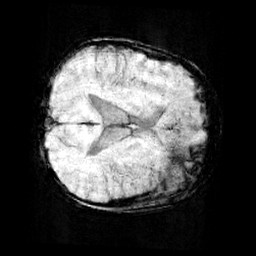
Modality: minIP
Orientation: axial
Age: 9
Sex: male
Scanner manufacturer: siemens
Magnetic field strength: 3 T
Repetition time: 0.027 s
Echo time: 0.02 s